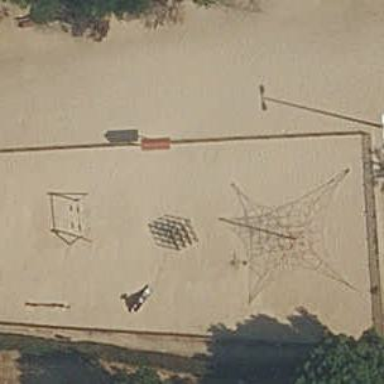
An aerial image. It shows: Playground area for leisure land.